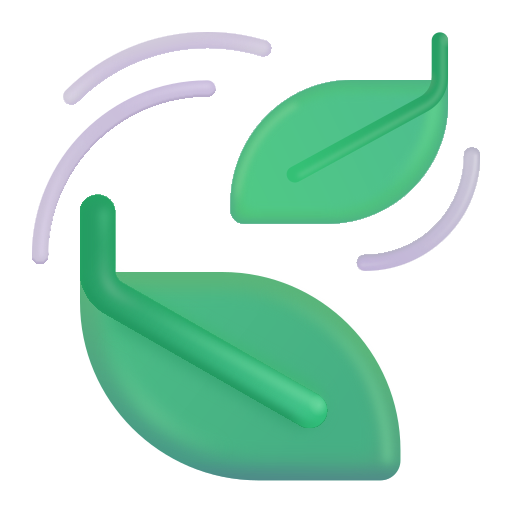
leaf fluttering in wind color